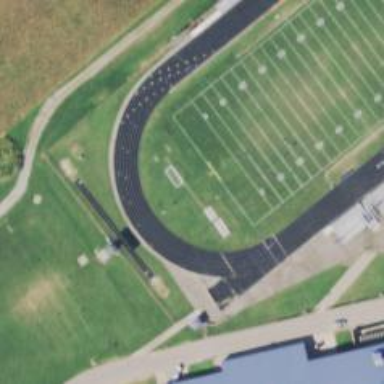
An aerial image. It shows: Athletic track located in leisure land area.